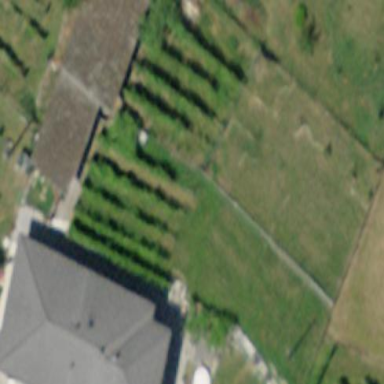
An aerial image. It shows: Vineyard where grapes are grown.